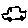
Label: car